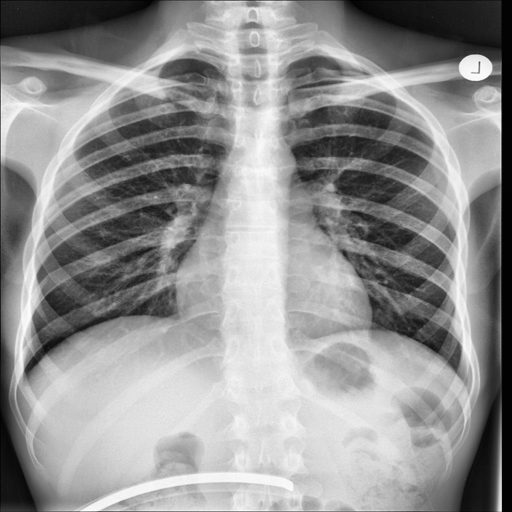
Finding: NORMAL